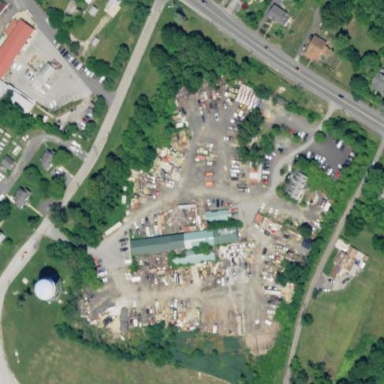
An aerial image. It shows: Scrap yard located in industrial area.